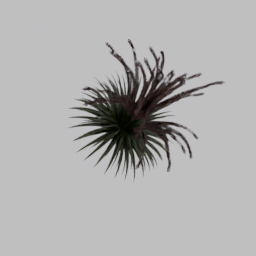
Label: nature